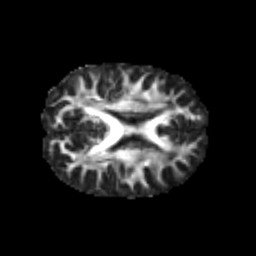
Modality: FA
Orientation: axial
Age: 28
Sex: male
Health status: healthy